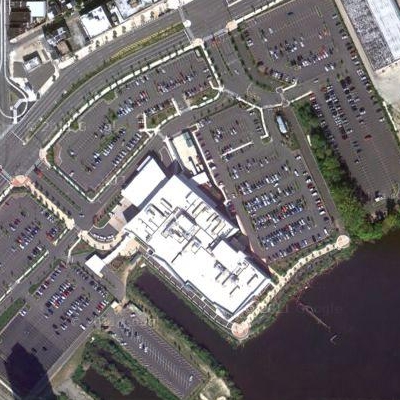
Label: Parking